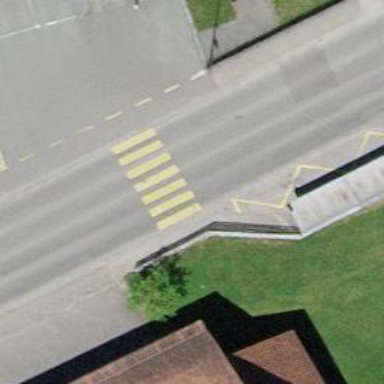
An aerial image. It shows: Zebra crossing on the road.